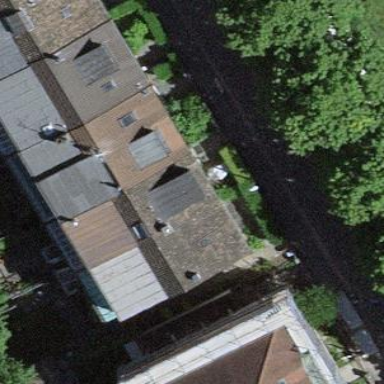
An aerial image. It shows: Terrace building.